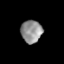
Tissue: lung
Cell type: Endothelial cells
Senescence score: 0.5455
Nuclear area (px): 472
Mean DAPI intensity: 143.953